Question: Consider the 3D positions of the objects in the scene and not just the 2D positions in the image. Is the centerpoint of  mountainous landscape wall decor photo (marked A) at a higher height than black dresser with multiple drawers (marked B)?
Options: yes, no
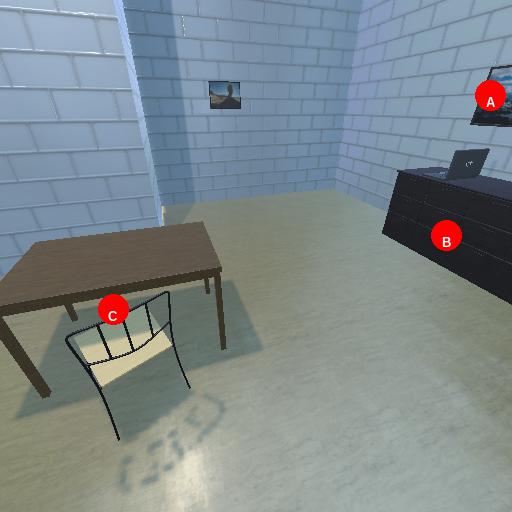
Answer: yes